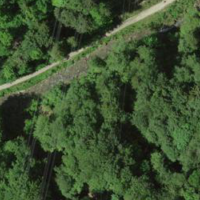
EUNIS habitat code: 44
Species observed at this site:
Salvia glutinosa
Rana temporaria
Mercurialis perennis